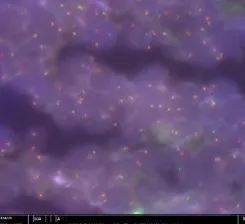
Lymph node biopsy, showing a follicular lymphoma with brisk TFH response and BCL2-rearrangement. FISH highlights the presence of a BCL2-rearrangement, corresponding to the BCL2 overexpression in the follicles.
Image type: pathology (fish)